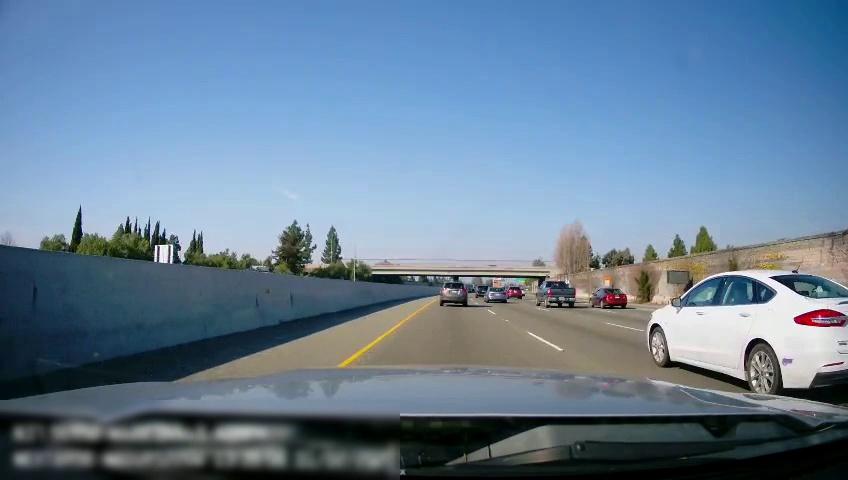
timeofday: Day
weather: Sunny
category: Drivable Space
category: Vehicles | Car
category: Vehicles | SUV
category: Vehicles | Truck
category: Vehicles | Car
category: Vehicles | SUV
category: Vehicles | Car
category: Vehicles | SUV
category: Lanes | Alternate Lane
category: Lanes | Alternate Lane
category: Lanes | Current Lane
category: Lanes | Current Lane